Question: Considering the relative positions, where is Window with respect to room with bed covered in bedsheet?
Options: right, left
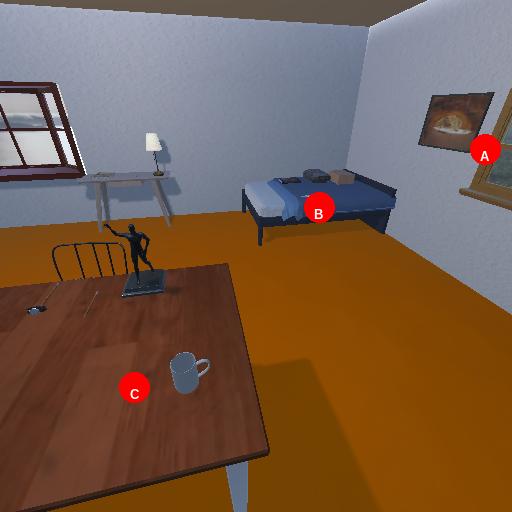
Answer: right